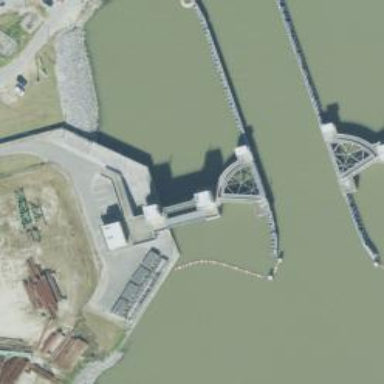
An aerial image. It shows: Dam along waterway.